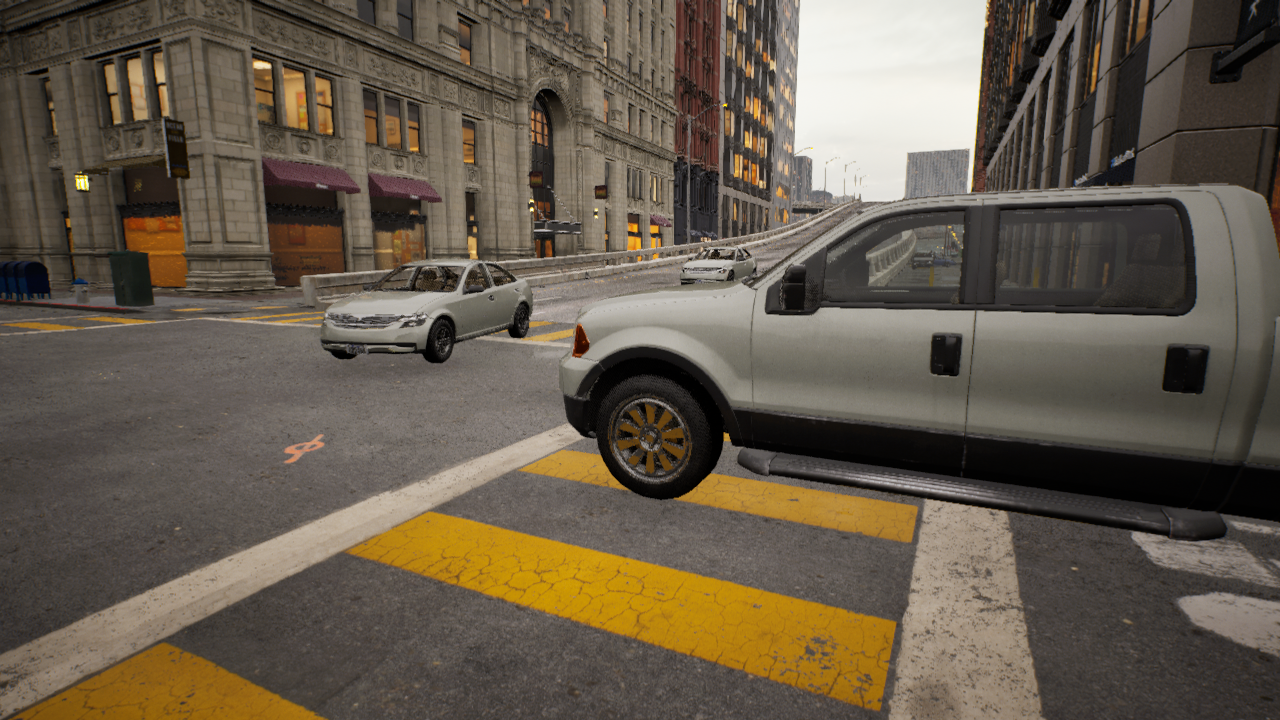
Venue: residential
Lighting: golden hour
Vehicle rig: pickup